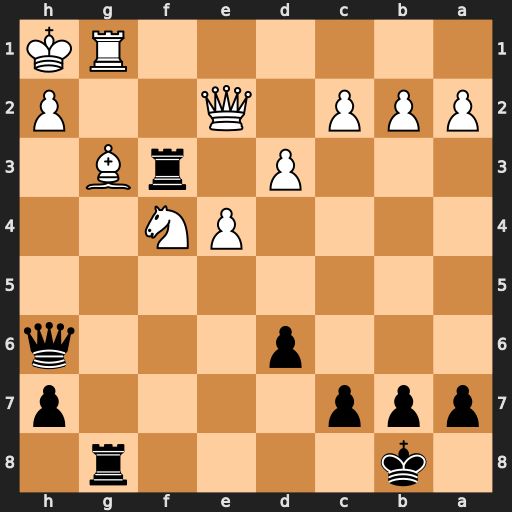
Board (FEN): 1k4r1/ppp4p/3p3q/8/4PN2/3P1rB1/PPP1Q2P/6RK
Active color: b
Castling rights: -
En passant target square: -
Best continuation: Rfxg3 Rxg3 Rxg3